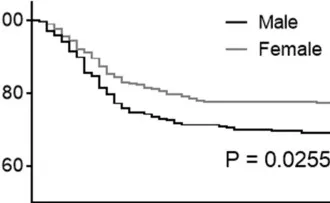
Role of age and gender in morbidity and mortality in a Cases series of SARS, in 2003. (C) Gender distribution in both patients who died from and survived SARS.
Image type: pathology (immunostaining)